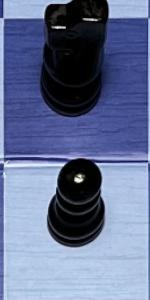
Label: Pawn_Black